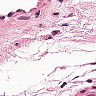
Metastatic tissue present: no